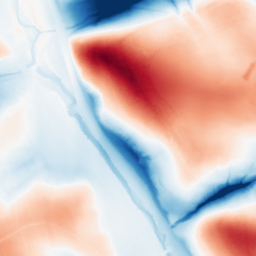
Category: classical
Decomposition family: gaussian_anisotropic
Decomposition parameters: sigma_x: 2
sigma_y: 50
Upsampling method: edge_directed
Upsampling parameters: scale: 4
Upsampling scale: 4